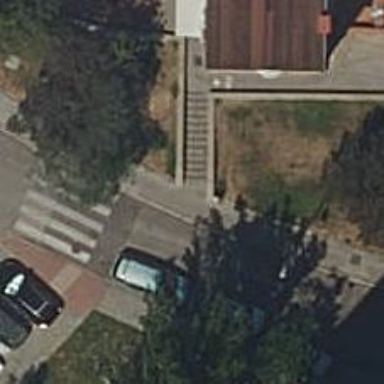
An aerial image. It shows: Set of steps on the road.